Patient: sex M, age 30
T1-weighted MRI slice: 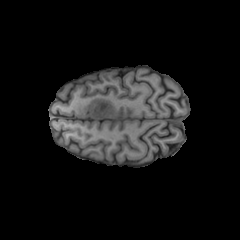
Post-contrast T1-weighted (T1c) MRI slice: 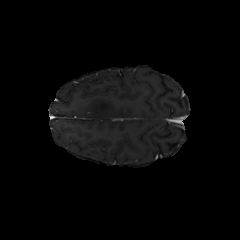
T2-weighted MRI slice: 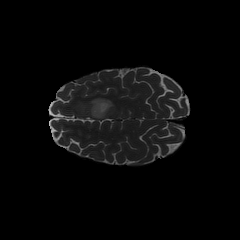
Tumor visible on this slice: yes
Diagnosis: Astrocytoma, IDH-mutant
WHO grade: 2